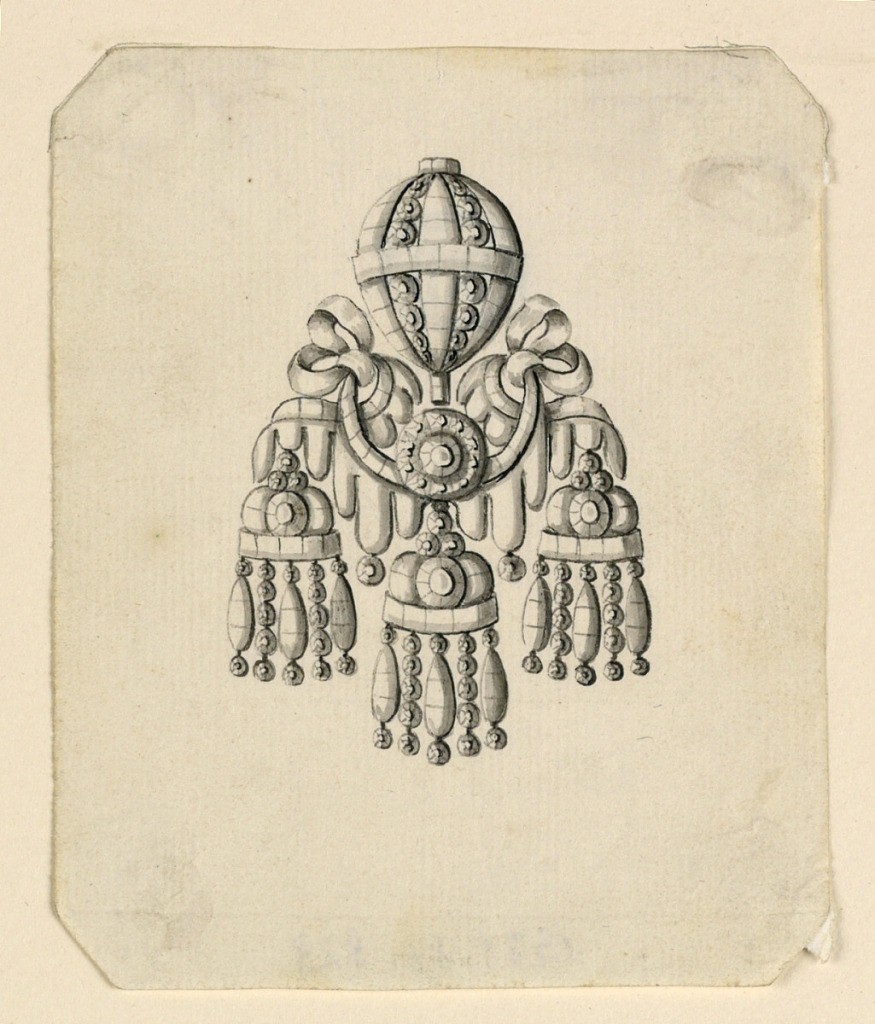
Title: Design for an Earring
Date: mid- 19th century
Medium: Pen and black ink, brush and gray watercolor on paper
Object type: Drawing
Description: Jewelry design for an earring. Above an ovoid with diamonds around the middle. In the center a knot of lambrequins (decorative drapery) and ribbons with a disk in the middle. Hanging, three pavilions without base. Bevelled corners.